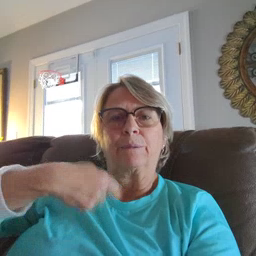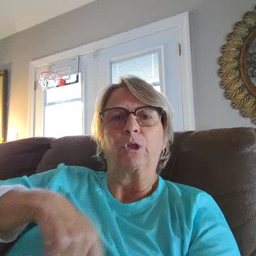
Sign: zipper